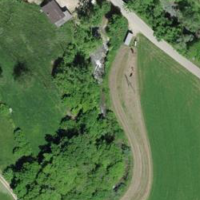
EUNIS habitat code: 44
Species observed at this site:
Cardamine pratensis
Medicago sativa